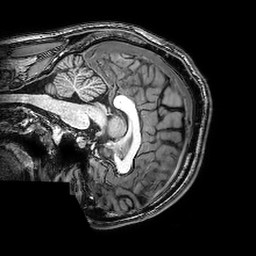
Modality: T1w
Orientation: sagittal
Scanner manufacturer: philips
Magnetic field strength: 3 T
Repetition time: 0.008123 s
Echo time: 0.00373 s